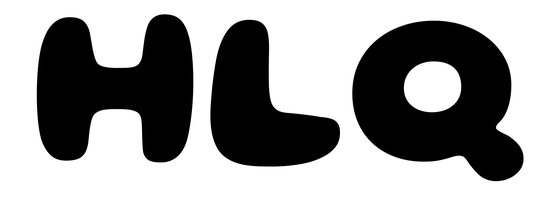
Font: Gluten_Bold